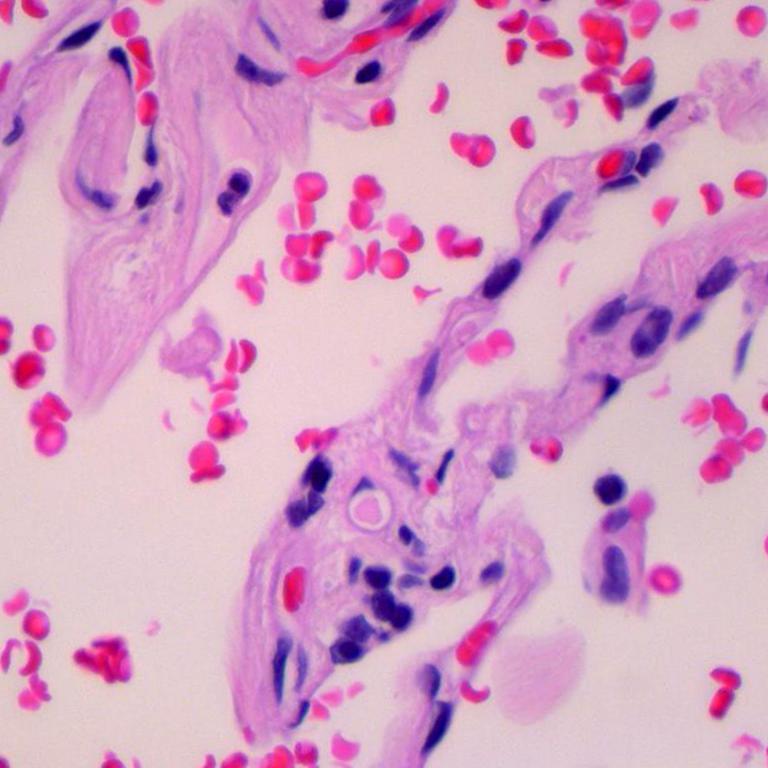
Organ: lung
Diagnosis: benign